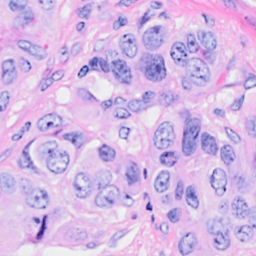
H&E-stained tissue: Breast